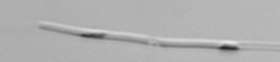
Label: Leptocylindrus